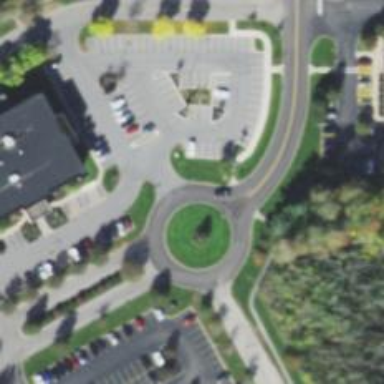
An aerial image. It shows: Residential road with roundabout.